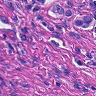
Metastatic tissue present: yes